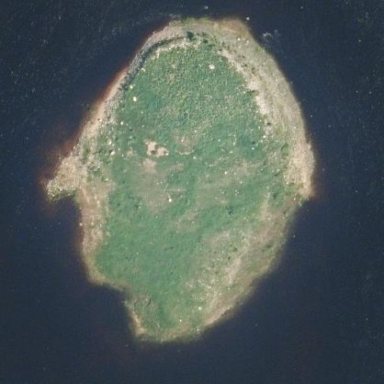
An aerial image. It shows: Islet covered with grass.